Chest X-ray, PA view. Patient: 45 years old, sex F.
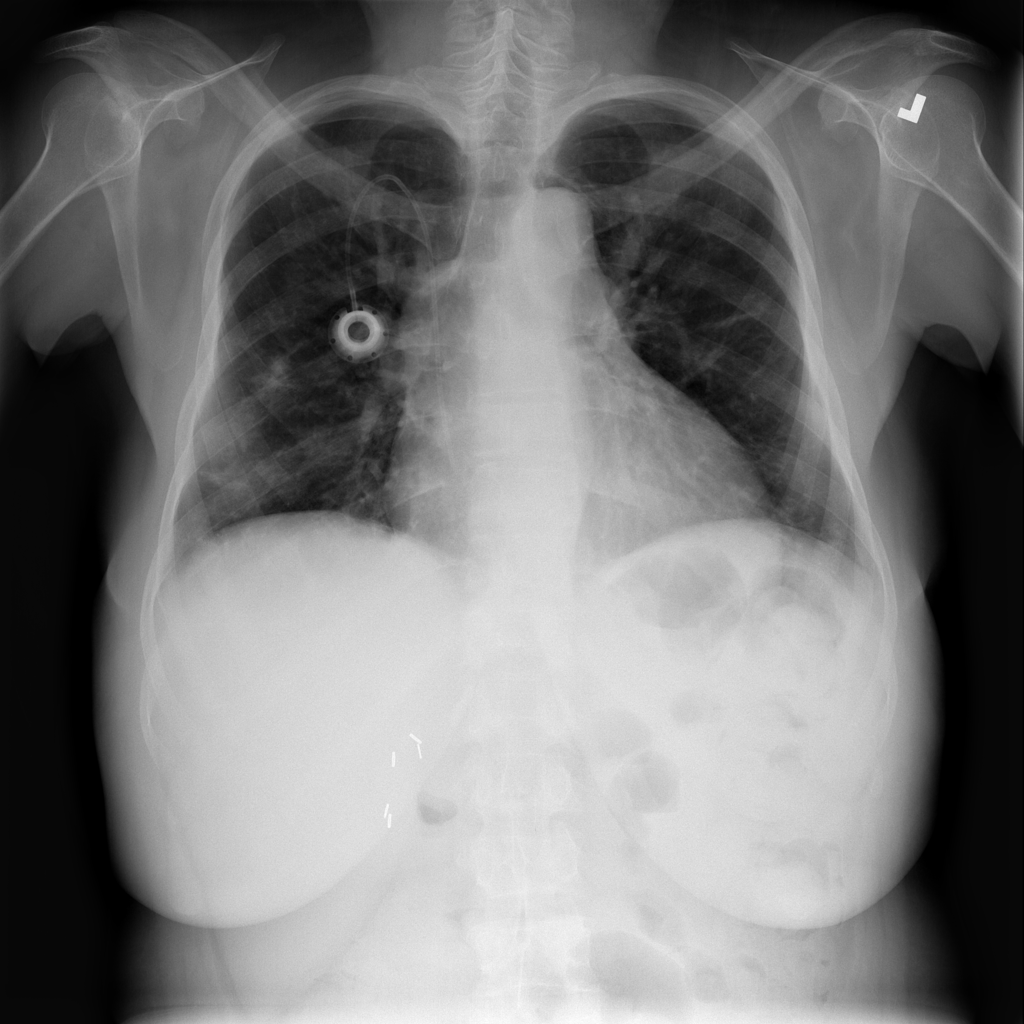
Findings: Infiltration